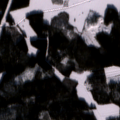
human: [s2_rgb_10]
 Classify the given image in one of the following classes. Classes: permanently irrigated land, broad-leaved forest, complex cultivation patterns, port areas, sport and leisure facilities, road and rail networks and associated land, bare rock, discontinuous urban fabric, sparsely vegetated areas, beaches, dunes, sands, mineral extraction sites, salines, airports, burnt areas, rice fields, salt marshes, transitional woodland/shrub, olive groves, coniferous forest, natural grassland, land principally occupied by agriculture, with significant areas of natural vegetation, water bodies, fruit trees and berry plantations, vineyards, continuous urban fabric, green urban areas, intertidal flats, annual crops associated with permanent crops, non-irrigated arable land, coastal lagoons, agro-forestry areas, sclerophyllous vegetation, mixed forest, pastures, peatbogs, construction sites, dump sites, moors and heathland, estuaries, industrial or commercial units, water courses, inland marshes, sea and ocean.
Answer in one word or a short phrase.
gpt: non-irrigated arable land, land principally occupied by agriculture, with significant areas of natural vegetation, coniferous forest, mixed forest